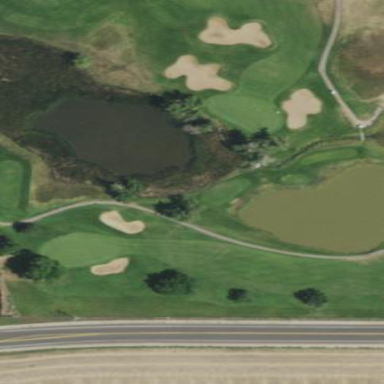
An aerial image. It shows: Water hazard in golf course. The hazard is natural water feature.